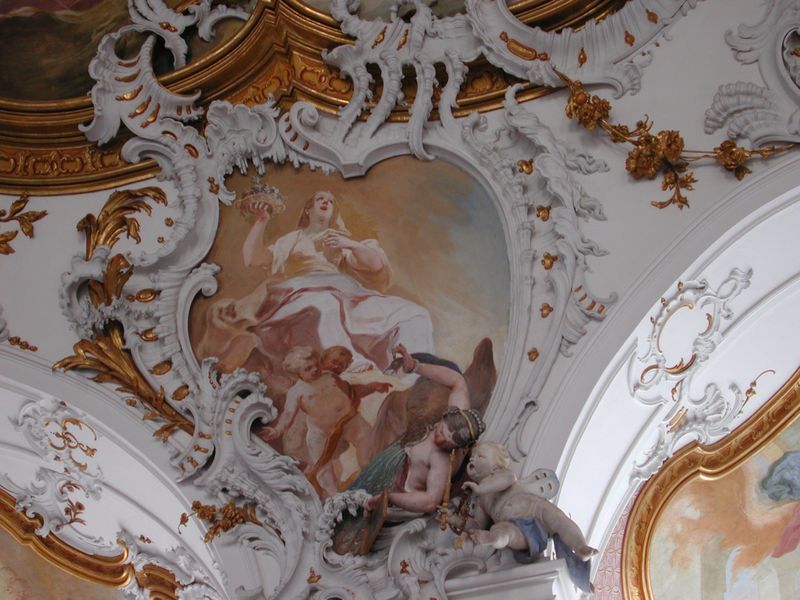
Titel: Deckenfresken der Klosterkiche Zwiefalten
Künstler: Franz Joseph Spiegler
Standort: Reutlingen, Kloster Zwiefalten (EU - D - BW)
Schlagwörter: blau, blätter, gemälde, nackt, weiß, grün, menschen, blumen, braun, frau, malerei, ornament, barock, rahmen, schale, kirche, gold, decke, kind, girlande, rokoko, fliegen, kinder, engel, putto, perspektive, figuren, detail, floral, korb, stuck, plastik, fotografie, schnörkel, üppig, fresko, putten, deckenfresko